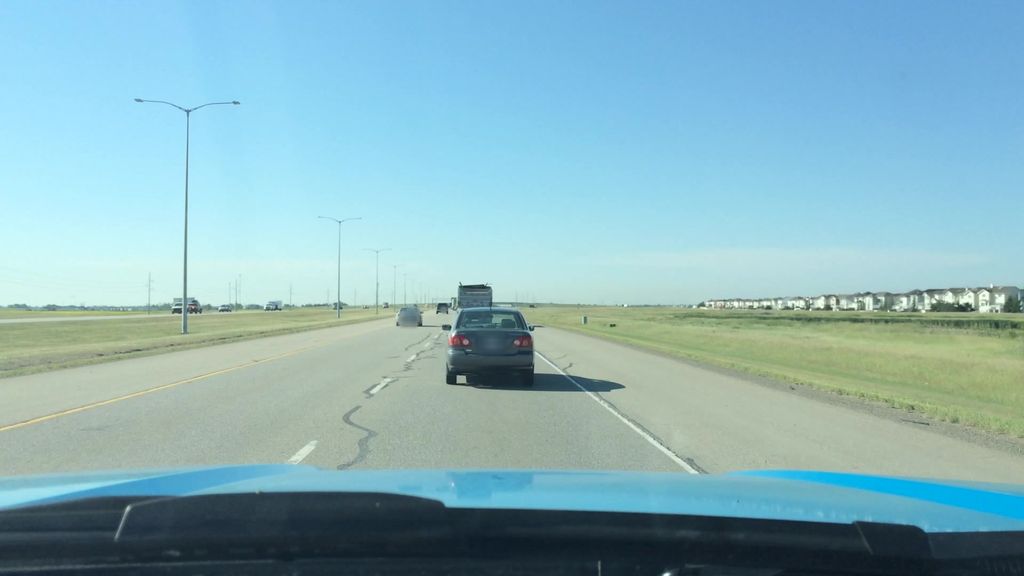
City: calgary